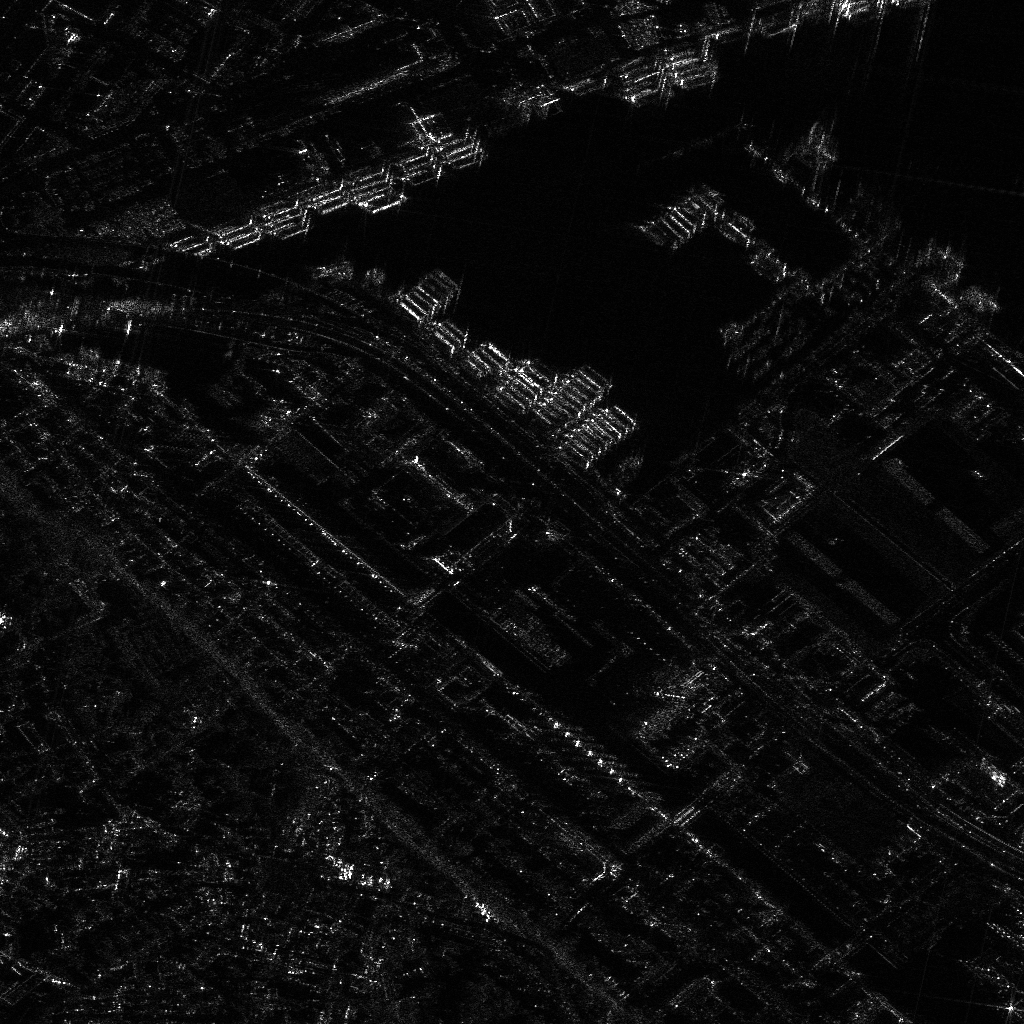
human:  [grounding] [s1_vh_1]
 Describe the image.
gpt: In the satellite image, there is  <ref>18 medium container </ref> <box>[[61, 22, 66, 23, 46], [63, 21, 66, 23, 48], [63, 21, 67, 22, 48], [65, 20, 69, 21, 48], [64, 20, 68, 21, 48], [67, 5, 68, 9, 77], [65, 2, 67, 7, 77], [62, 7, 63, 11, 77], [61, 5, 62, 9, 77], [52, 8, 53, 12, 77], [56, 6, 58, 10, 77], [66, 4, 67, 8, 77], [66, 19, 70, 20, 48], [67, 18, 71, 19, 46], [45, 13, 46, 17, 72], [37, 18, 38, 22, 72], [41, 15, 42, 19, 72], [32, 18, 33, 22, 72]]</box> located at top,  <ref>11 medium container </ref> <box>[[69, 22, 73, 23, 38], [72, 25, 76, 26, 41], [75, 0, 76, 4, 77], [82, -1, 84, 2, 78], [69, 1, 71, 5, 77], [75, 0, 76, 3, 77], [70, 20, 73, 21, 38], [71, 14, 74, 15, 41], [77, 19, 80, 20, 41], [74, 16, 78, 18, 40], [81, 21, 84, 22, 41]]</box> located at top right,  <ref>12 medium container </ref> <box>[[55, 35, 59, 37, 39], [52, 37, 55, 38, 36], [53, 37, 57, 38, 37], [45, 34, 48, 36, 38], [45, 33, 50, 35, 38], [49, 35, 53, 36, 39], [54, 36, 58, 38, 39], [46, 37, 50, 38, 39], [48, 36, 53, 37, 39], [48, 37, 52, 38, 39], [59, 39, 63, 40, 39], [58, 40, 62, 41, 39]]</box> located at center,  <ref>2 small container </ref> <box>[[51, 37, 54, 38, 43], [42, 31, 46, 32, 47]]</box> located at center,  <ref>1 small container </ref> <box>[[73, 24, 76, 25, 37]]</box> located at top right,  <ref>2 medium container </ref> <box>[[27, 20, 29, 24, 72], [23, 21, 24, 25, 72]]</box> located at top left,  <ref>6 small container </ref> <box>[[41, 26, 45, 27, 47], [41, 27, 45, 28, 47], [40, 28, 44, 29, 47], [40, 28, 43, 29, 47], [39, 28, 43, 29, 47], [38, 29, 42, 30, 47]]</box> located at top.